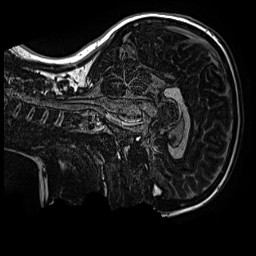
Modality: MP2RAGE
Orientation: sagittal
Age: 11
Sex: female
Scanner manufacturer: siemens
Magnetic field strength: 3 T
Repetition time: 4 s
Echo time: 0.00299 s